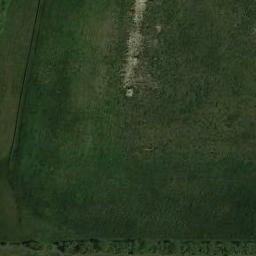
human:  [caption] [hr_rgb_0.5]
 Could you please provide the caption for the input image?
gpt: The entire image is dominated by grass .

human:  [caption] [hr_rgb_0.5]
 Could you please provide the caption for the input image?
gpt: There are lines of bare land on the meadow .

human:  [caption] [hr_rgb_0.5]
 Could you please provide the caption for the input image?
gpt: The meadow is dense but uneven .

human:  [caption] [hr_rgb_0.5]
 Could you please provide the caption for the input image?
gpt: This meadow has dense grasses and part of the meadow is relatively sparse .

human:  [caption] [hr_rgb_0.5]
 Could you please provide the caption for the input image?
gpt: A dense meadow with many green grass .